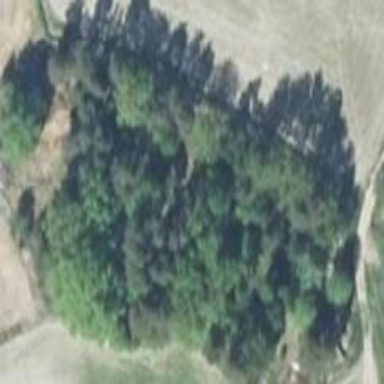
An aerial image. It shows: Forest area.